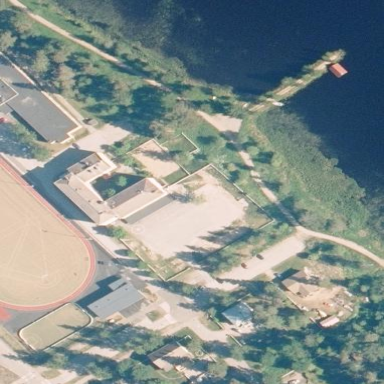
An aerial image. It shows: School.